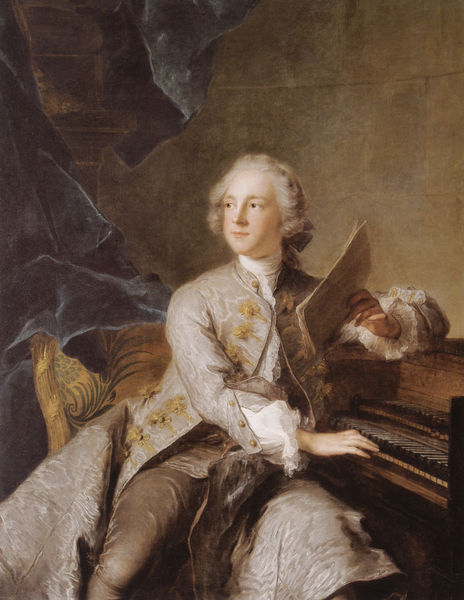
Titel: Francis Greville, baron Brooke
Künstler: Jean-Marc Nattier
Standort: New York (New York)
Institution: Privatsammlung
Schlagwörter: blau, blätter, flügel, hand, mann, umhang, weiß, gelb, ocker, sitzen, blumen, braun, ellbogen, finger, frankreich, frisur, grau, haar, hell, holz, licht, nase, orange, schmuck, schwarz, stuhl, zimmer, blick, tuch, beige, hochformat, muster, rock, schleife, hose, jacke, jung, wand, barock, falten, gesicht, kragen, silber, spitze, ärmel, bildnis, hals, hände, instrument, portrait, porträt, vorhang, öl, bach, gewand, gold, haare, interieur, mantel, sessel, sitzend, stickerei, stoff, blatt, musik, musiker, person, lippen, locken, rokoko, rosa, seide, deutschland, perücke, lächeln, bein, wangen, papier, noten, spielen, halstuch, klavier, musizieren, notenblätter, pianist, piano, draperie, junge, rüschen, schoß, stofflichkeit, knie, knöpfe, nachdenken, gehrock, harmonie, spiel, strümpfe, knabe, buch, komponist, künstler, portait, beethoven, tasten, damast, österreich, heft, biedermeier, jüngling, junger mann, wams, pottrait, halsbinde, adliger, schriftstück, künstlerbildnis, jun, blaß, nattier, kniebild, blätte, klang, perrücke, partitur, komponieren, mozart, blaue, tastatur, aufgelehnt, cembalo, rockschoß, standesporträt, spinett, bidermeier, chembalo, schoßrock, clavicord, notenpapier, pianoforte, couperin, fleury, musizierender, patitur, seidenrock, 18. jahrhundert, beethove, 18. jhd, sams